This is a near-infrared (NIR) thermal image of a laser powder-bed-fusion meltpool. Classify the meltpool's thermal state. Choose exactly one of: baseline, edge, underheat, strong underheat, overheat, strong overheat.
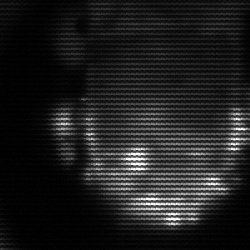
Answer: baseline